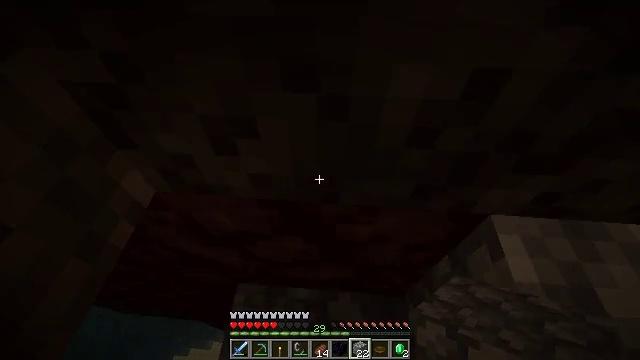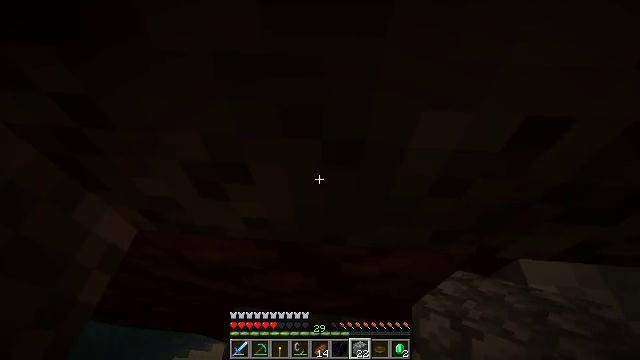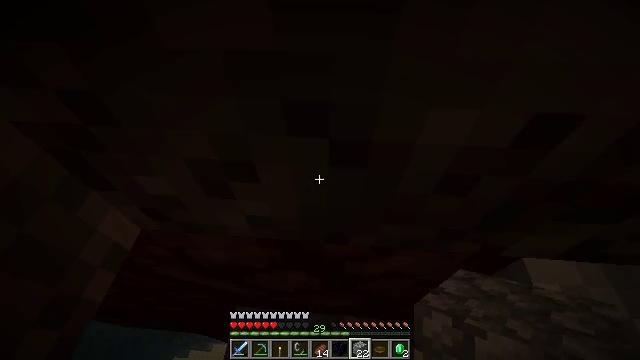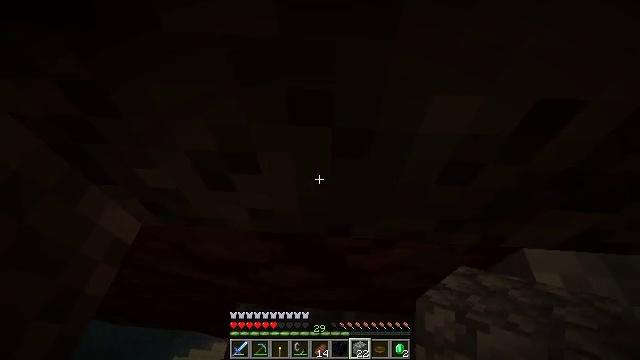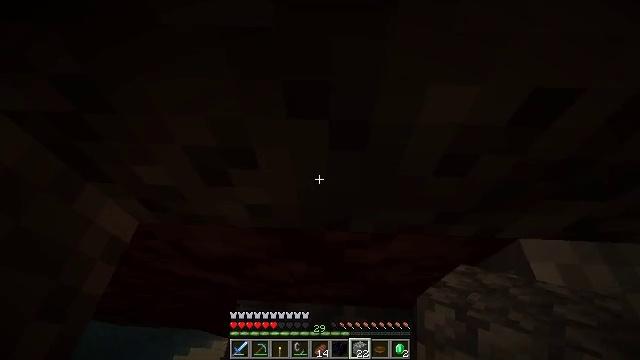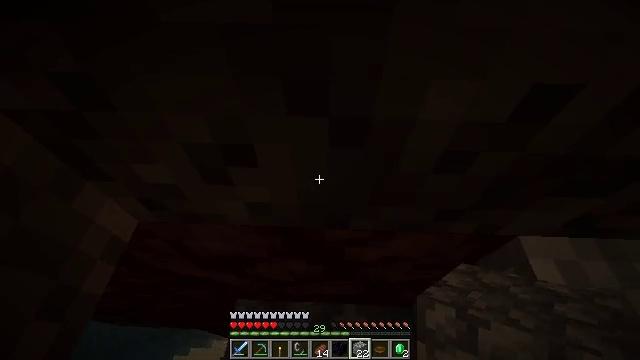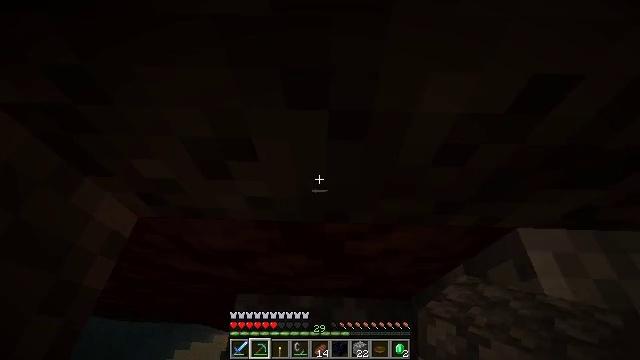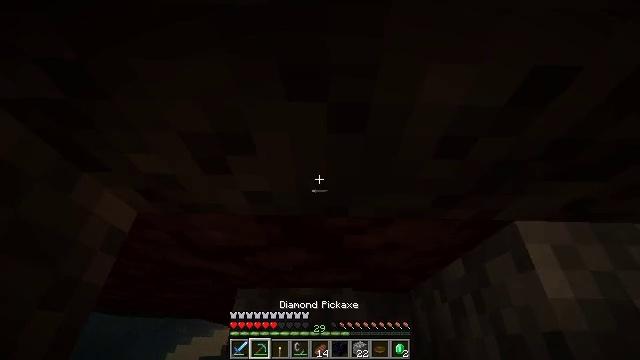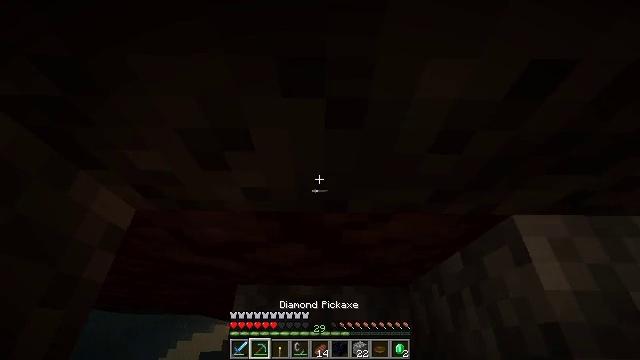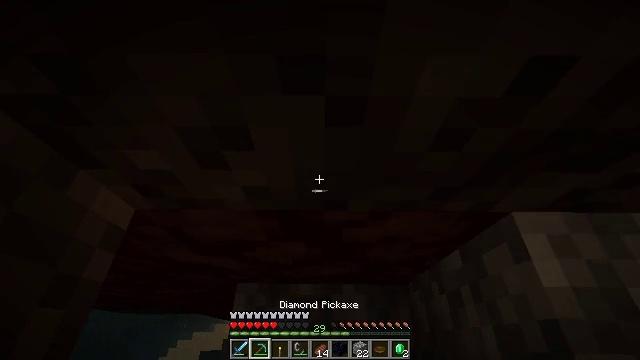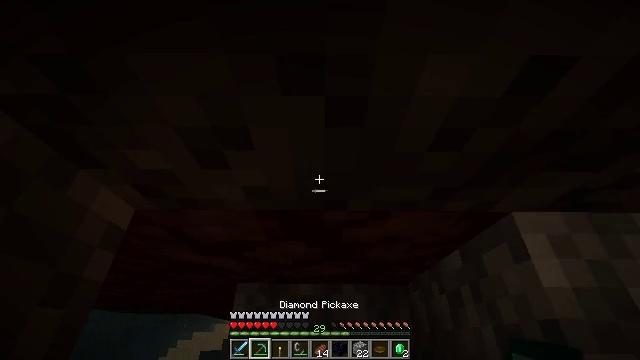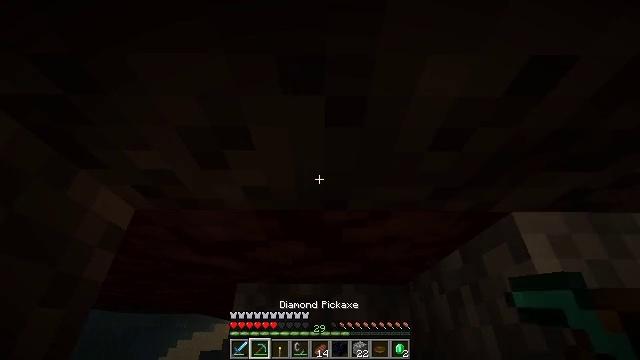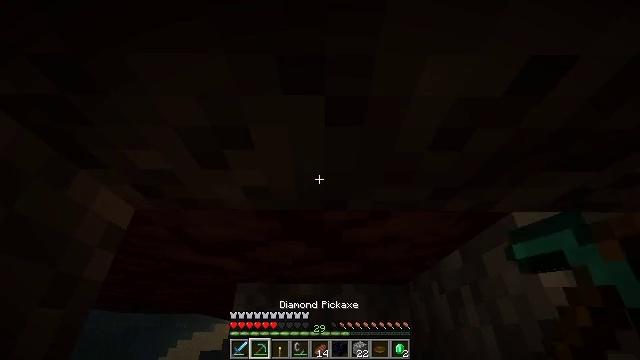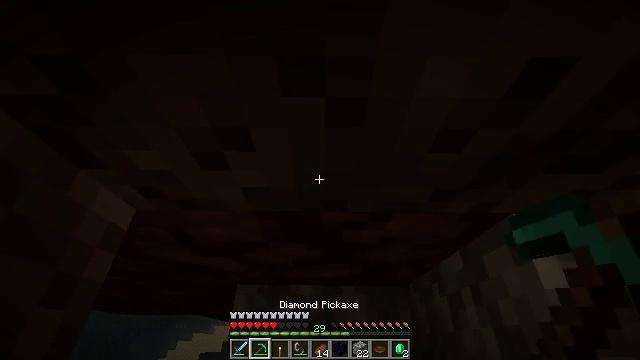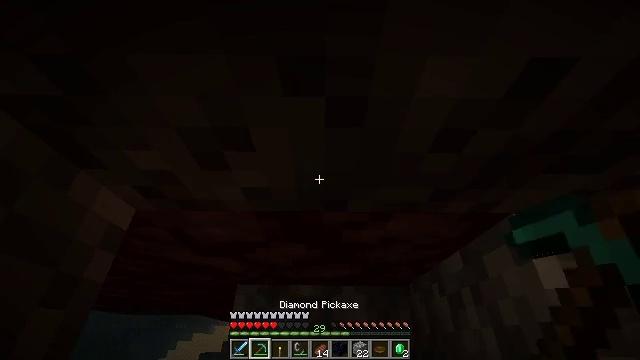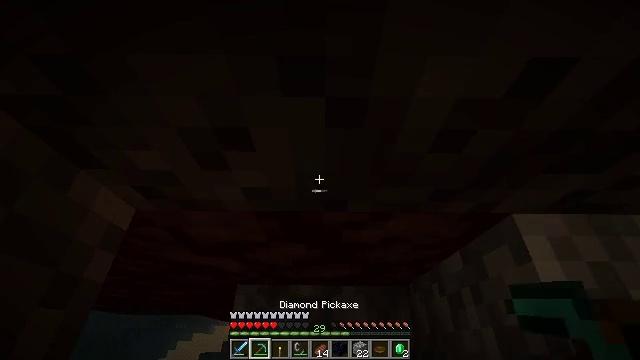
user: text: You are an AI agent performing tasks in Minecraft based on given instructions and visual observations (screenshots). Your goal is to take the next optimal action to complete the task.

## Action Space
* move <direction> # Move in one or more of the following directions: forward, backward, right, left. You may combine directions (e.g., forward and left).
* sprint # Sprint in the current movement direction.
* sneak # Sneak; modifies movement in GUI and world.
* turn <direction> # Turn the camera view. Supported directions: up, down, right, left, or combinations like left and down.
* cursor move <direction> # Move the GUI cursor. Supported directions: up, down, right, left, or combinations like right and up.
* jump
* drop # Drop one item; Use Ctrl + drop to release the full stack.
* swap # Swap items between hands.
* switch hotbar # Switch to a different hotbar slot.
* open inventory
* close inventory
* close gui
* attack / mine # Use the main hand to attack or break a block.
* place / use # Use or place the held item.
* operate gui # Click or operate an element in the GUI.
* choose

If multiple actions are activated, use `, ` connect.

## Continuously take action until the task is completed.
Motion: motion action
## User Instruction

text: Break soul sand to slow down mobs.
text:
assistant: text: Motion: no_op
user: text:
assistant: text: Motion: no_op
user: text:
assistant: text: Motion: no_op
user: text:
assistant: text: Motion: turn right
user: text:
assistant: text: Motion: no_op
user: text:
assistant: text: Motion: turn down, switch to hotbar 2
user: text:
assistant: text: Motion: turn down, switch to hotbar 2
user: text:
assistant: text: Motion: switch to hotbar 2
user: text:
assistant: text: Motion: no_op
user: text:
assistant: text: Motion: no_op
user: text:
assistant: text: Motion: no_op
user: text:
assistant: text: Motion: no_op
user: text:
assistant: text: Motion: no_op
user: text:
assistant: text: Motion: no_op
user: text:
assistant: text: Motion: no_op
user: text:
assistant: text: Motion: no_op
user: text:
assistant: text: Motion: no_op
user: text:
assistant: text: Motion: attack / mine
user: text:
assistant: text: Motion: attack / mine
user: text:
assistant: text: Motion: attack / mine
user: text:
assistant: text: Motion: attack / mine
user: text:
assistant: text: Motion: attack / mine
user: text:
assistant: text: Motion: attack / mine
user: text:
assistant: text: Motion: attack / mine
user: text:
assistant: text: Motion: attack / mine
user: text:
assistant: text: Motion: attack / mine
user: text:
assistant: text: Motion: attack / mine
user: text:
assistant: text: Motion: attack / mine
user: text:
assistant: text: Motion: attack / mine
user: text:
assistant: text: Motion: attack / mine